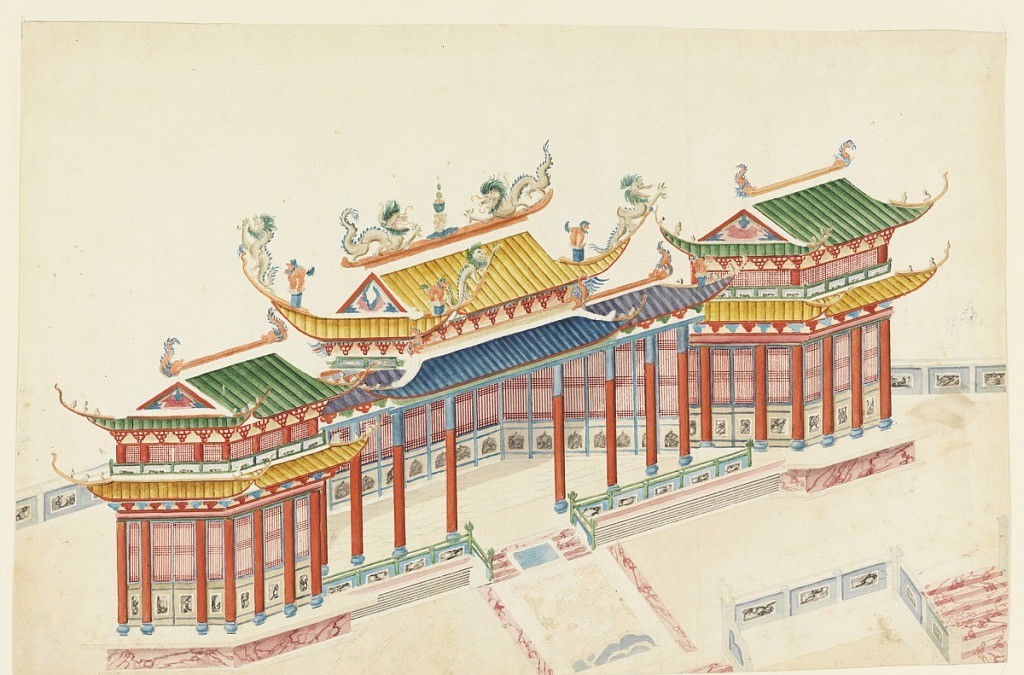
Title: Design for a Chinese Pavilion
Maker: Frederick Crace, English, 1779–1859
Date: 1815–22
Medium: Brush and watercolor on paper
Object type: Drawing
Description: Horizontal rectangle. A large structure, with columns as supports on the section visible. The building is divided into three sections, each roofed separately: two enclosed wings and a central open porch. The structure is on a terrace, with ramps and stairways leading to it. Stairs right.

Original album associated with this collection still exists.  See 1948-40-1 accessory